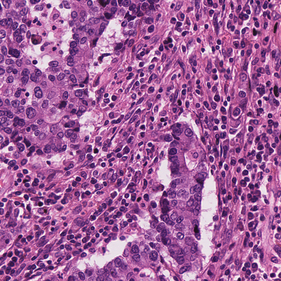
Tumor epithelial tissue: yes
Tumor-associated stroma tissue: yes
Normal tissue: no